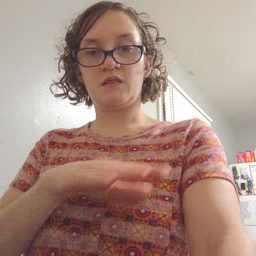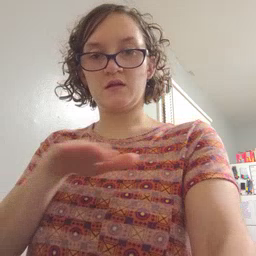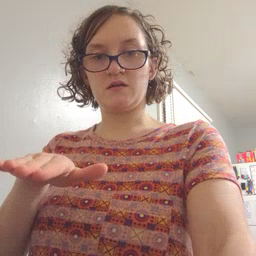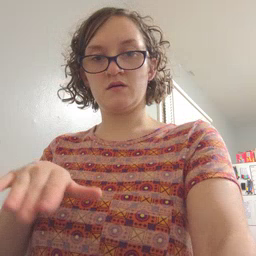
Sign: clean